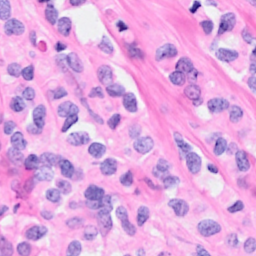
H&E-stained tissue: Breast